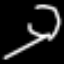
Label: airplane